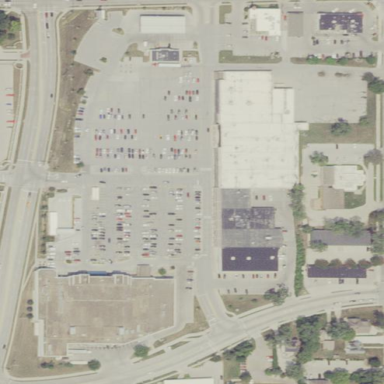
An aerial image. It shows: Retail area.